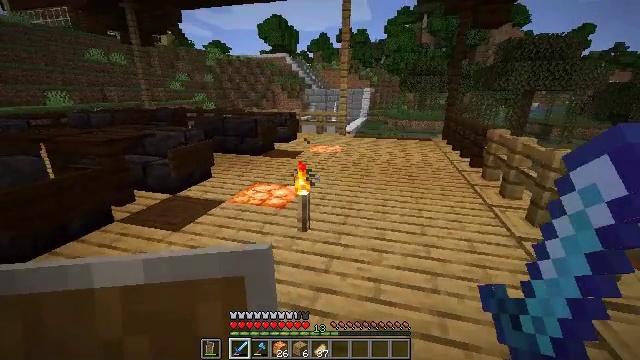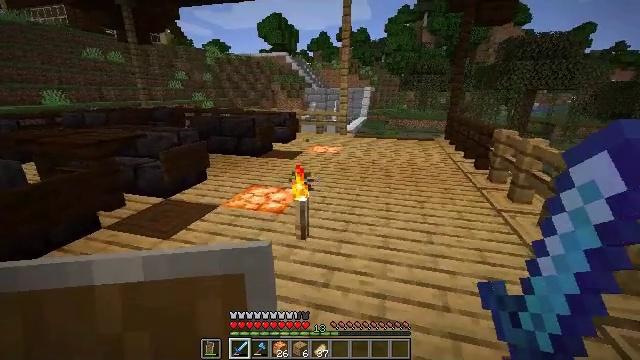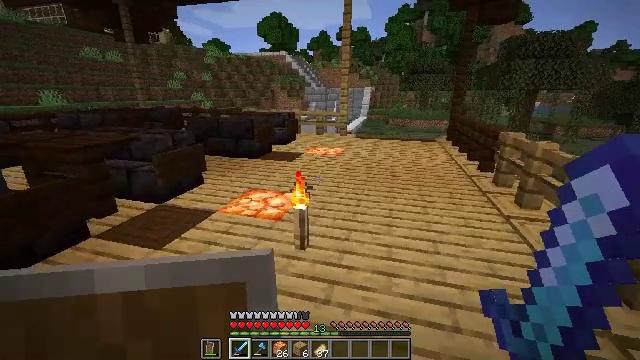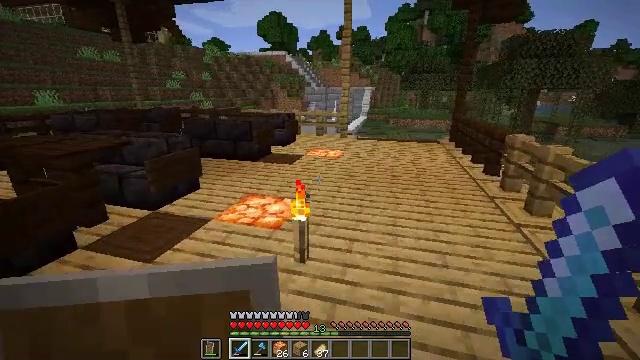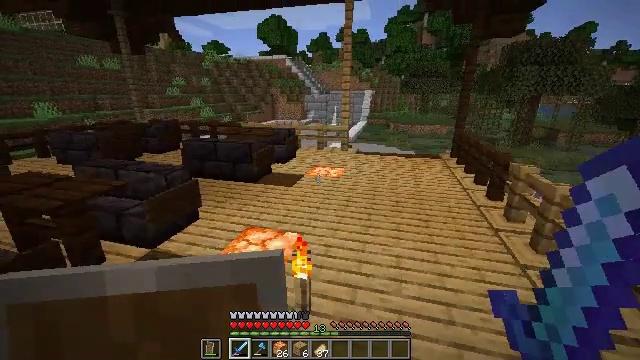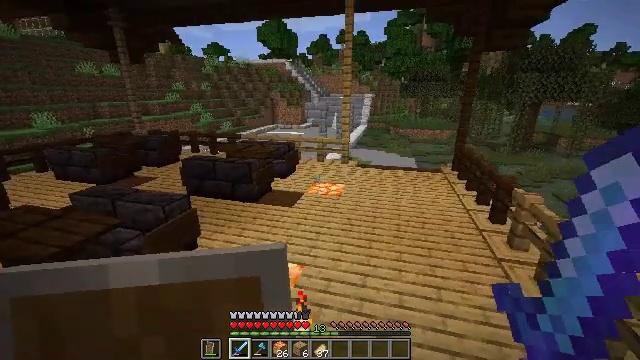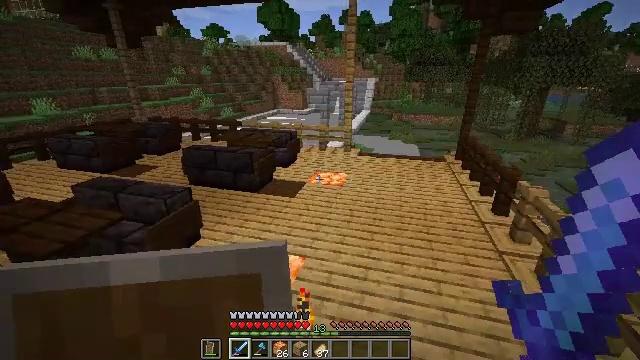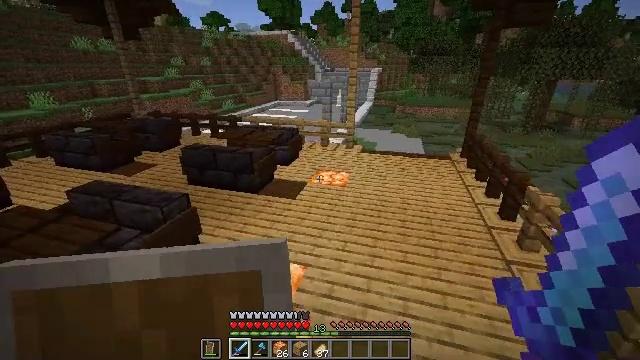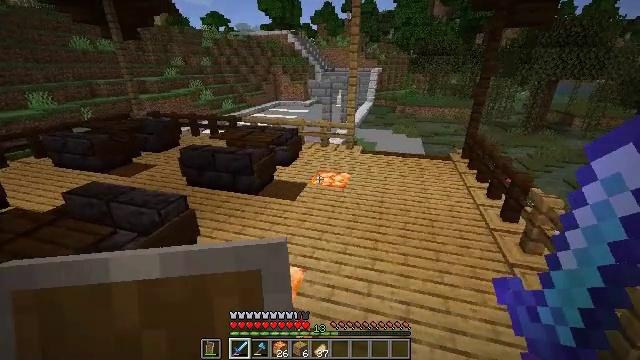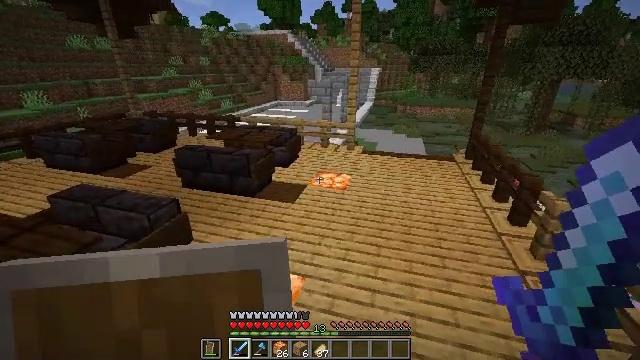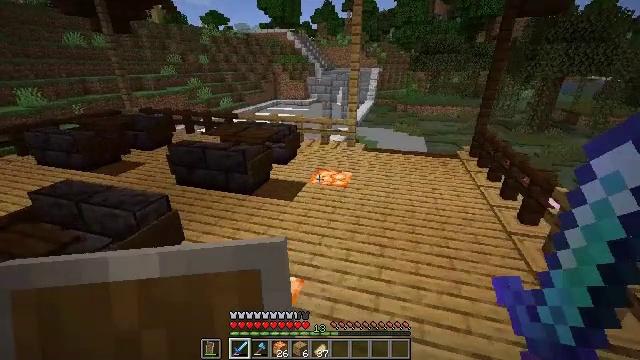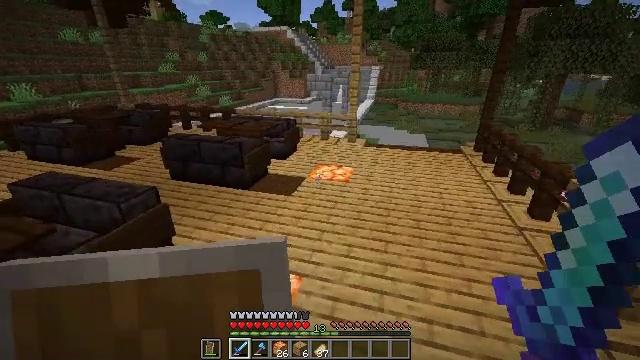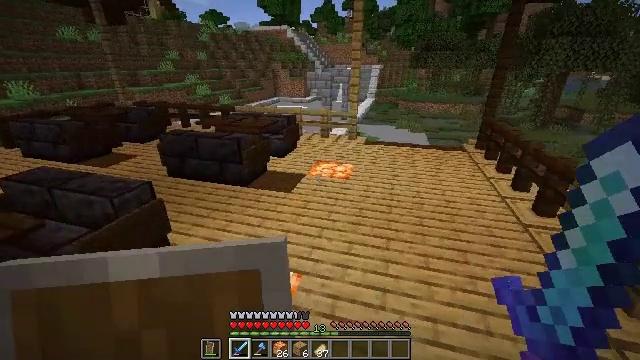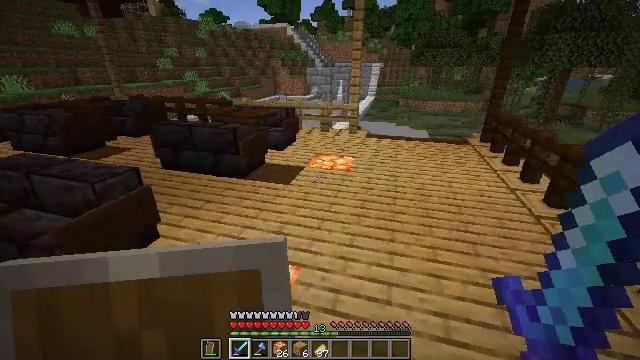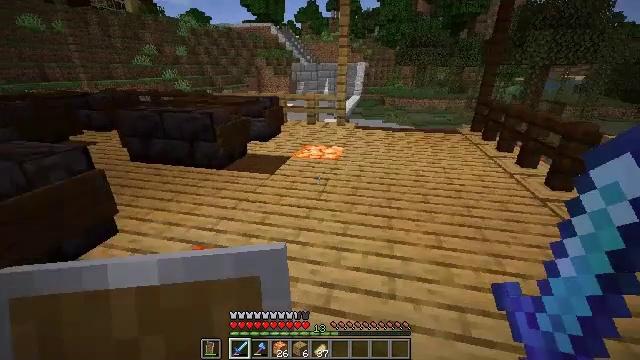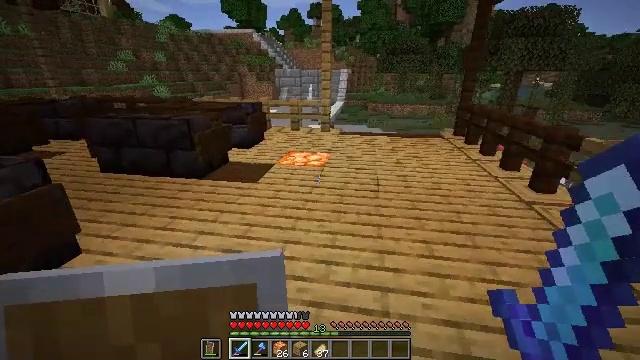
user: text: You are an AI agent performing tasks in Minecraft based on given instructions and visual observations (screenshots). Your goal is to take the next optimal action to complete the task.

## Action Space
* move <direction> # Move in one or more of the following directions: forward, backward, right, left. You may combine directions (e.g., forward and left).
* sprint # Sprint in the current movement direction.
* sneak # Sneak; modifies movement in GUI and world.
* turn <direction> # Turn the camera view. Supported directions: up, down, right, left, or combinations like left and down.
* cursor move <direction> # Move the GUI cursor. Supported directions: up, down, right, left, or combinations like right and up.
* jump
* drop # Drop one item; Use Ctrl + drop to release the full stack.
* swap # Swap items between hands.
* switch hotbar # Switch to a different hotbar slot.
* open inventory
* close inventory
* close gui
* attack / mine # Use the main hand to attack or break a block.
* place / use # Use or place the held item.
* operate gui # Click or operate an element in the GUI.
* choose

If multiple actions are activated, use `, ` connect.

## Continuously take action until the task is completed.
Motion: motion action
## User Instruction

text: Break the glowing shroomlight.
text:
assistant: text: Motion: move forward
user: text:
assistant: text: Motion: move forward
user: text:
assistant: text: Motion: move forward, jump
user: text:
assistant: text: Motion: move forward, jump
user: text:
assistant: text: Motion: move forward, jump
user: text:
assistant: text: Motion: move forward, turn down, jump
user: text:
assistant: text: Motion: move forward, turn down, jump
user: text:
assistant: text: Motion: move forward, jump
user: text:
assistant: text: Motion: move forward
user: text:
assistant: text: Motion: move forward
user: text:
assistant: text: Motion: move forward
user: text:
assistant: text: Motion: move forward
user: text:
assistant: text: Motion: move forward
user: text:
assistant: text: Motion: move forward, turn right
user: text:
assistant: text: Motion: move forward, turn right and up
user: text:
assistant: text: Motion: move forward, turn right
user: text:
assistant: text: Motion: move forward
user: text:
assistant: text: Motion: move forward
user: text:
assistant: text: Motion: move forward
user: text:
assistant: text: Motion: no_op
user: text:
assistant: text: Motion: no_op
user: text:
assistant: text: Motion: no_op
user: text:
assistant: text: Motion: move back
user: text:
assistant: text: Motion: move back
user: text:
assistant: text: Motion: move back and move left
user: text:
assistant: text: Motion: move back and move left, turn left and down
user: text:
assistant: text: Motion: move back and move left, turn left and down
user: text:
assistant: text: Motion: move left, turn left and down
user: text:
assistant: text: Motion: move left, turn left and up
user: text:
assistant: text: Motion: move forward and move left, turn left and up